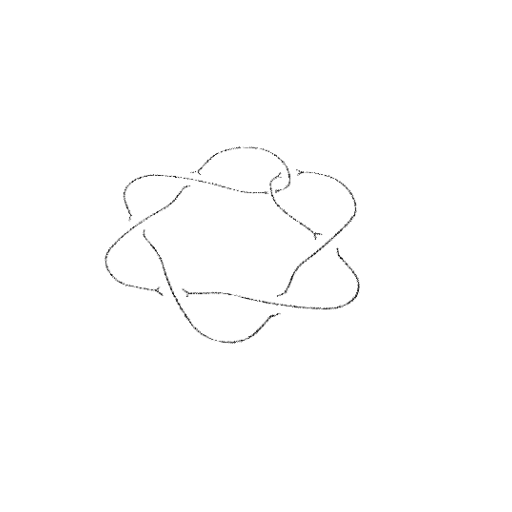
Crossing number: 7